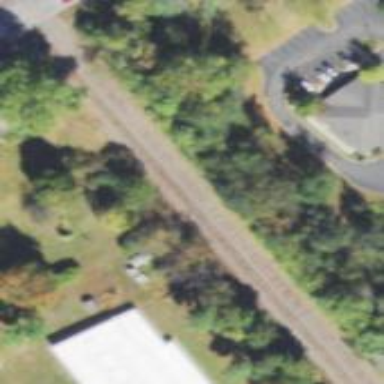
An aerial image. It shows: Railway siding with rails.